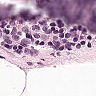
Metastatic tissue present: no